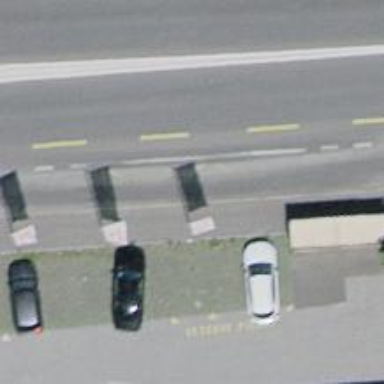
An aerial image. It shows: Bus stop with sheltered platform for public transport.